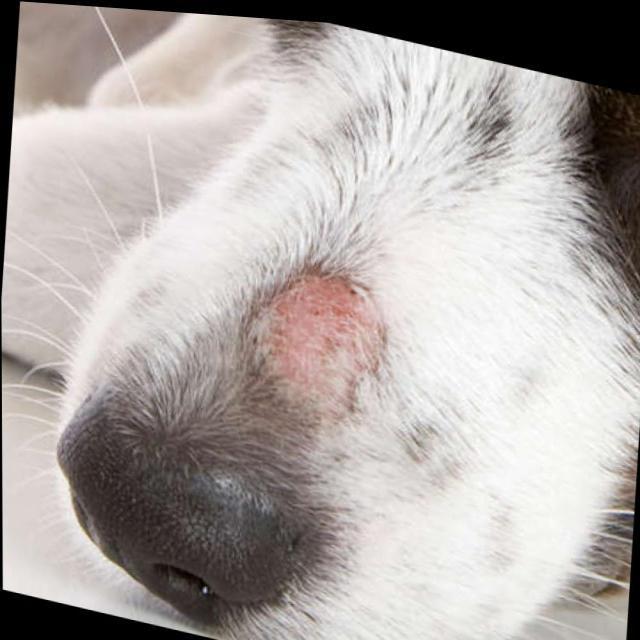
Canine ringworm (Dermatophytosis) — fungal infection caused by Microsporum or Trichophyton. Presents with circular alopecia, scaling, crusting, and broken hairs.